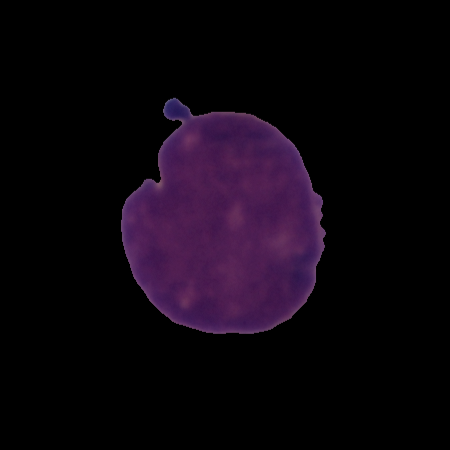
Label: cancer